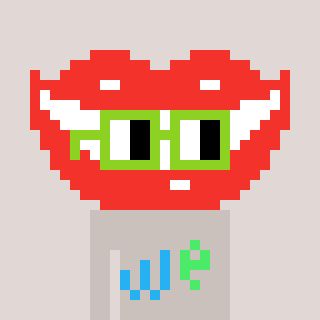
a pixel art character with square light green glasses, a smile-shaped head and a foggrey-colored body on a warm background